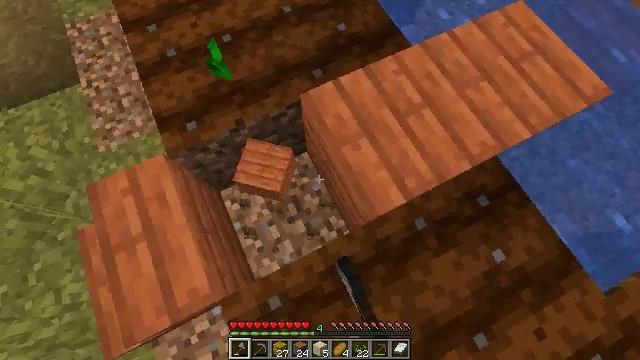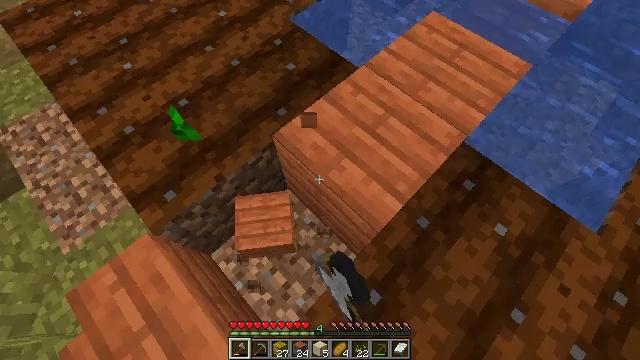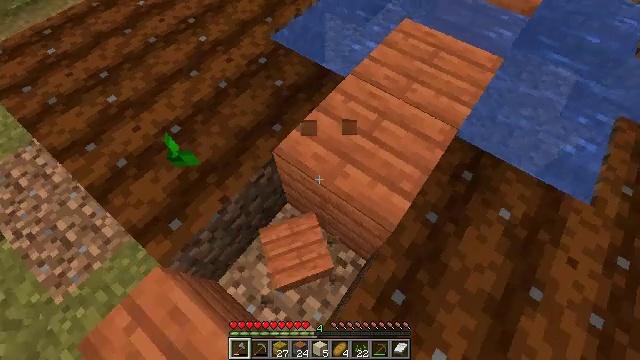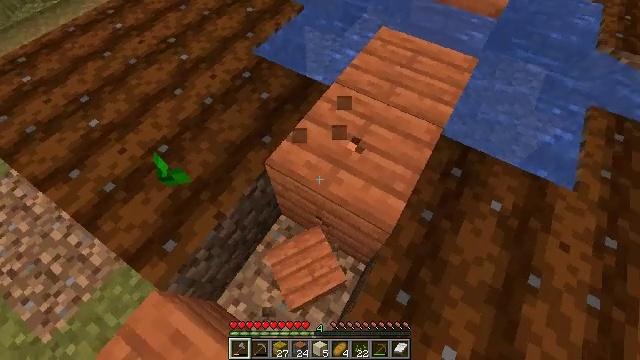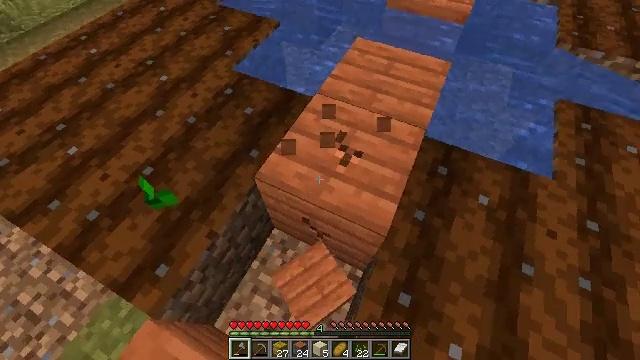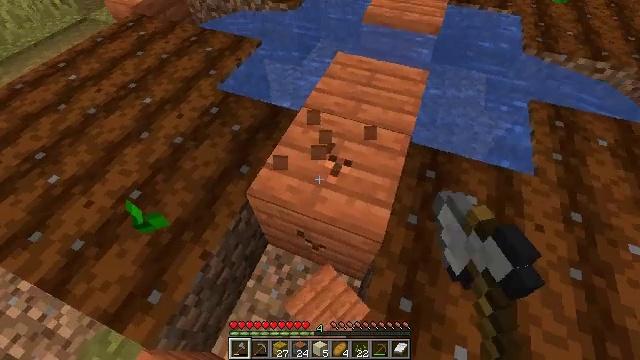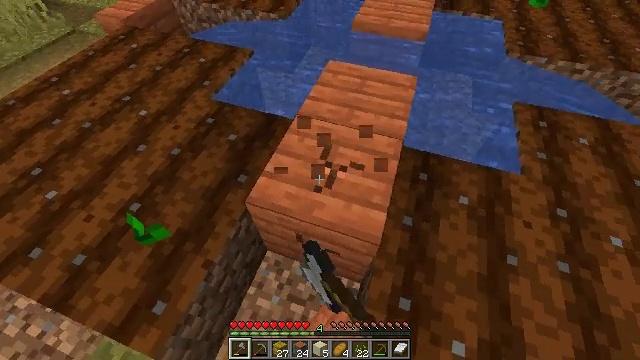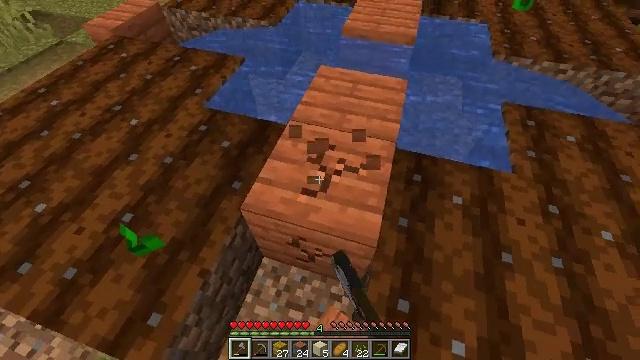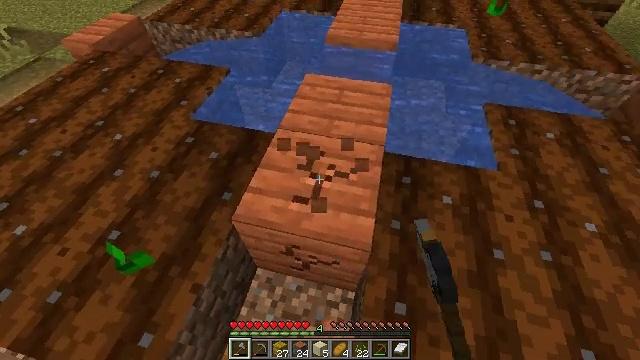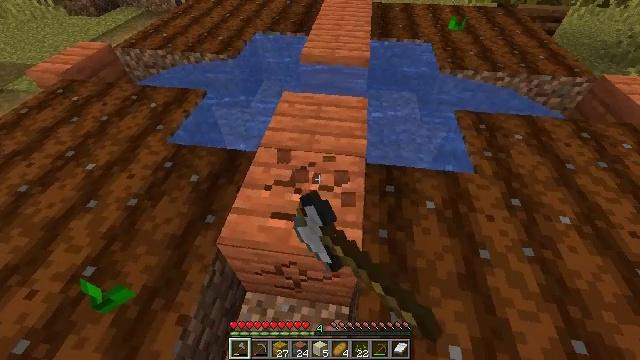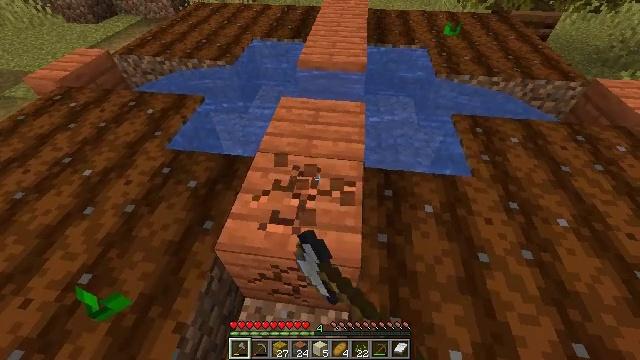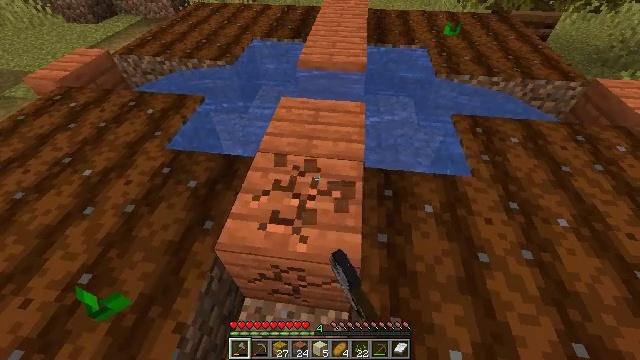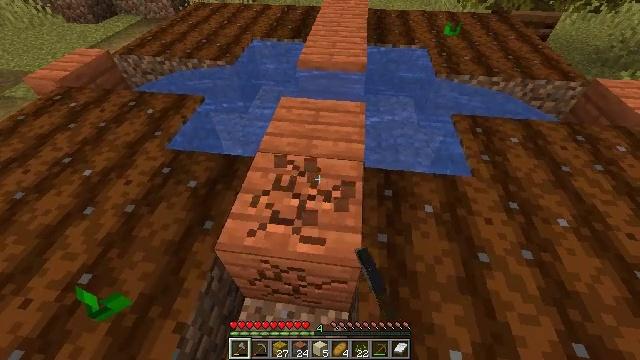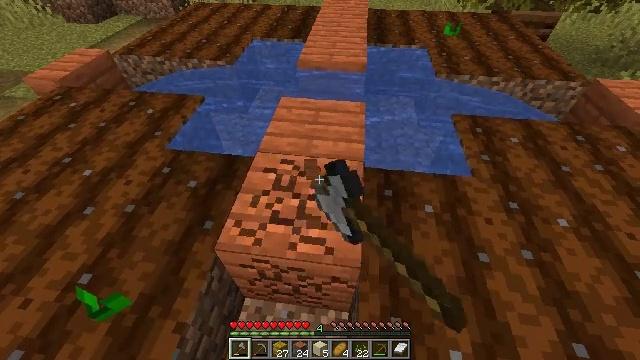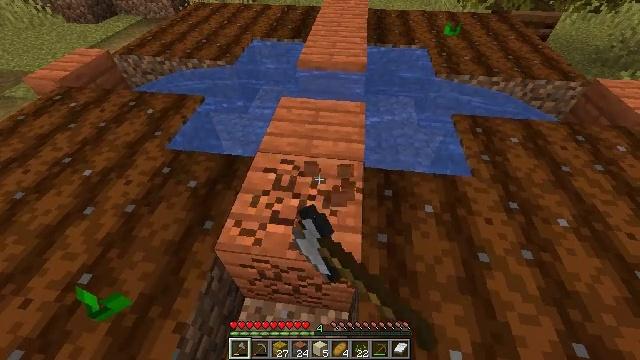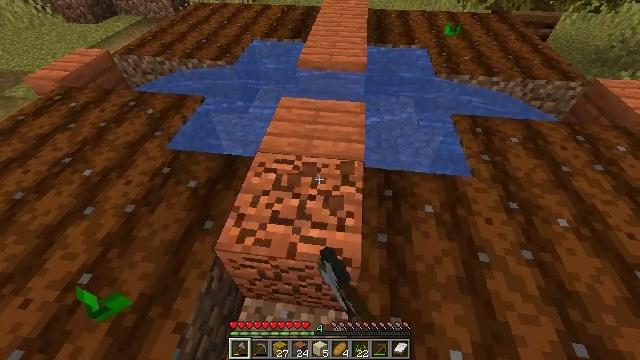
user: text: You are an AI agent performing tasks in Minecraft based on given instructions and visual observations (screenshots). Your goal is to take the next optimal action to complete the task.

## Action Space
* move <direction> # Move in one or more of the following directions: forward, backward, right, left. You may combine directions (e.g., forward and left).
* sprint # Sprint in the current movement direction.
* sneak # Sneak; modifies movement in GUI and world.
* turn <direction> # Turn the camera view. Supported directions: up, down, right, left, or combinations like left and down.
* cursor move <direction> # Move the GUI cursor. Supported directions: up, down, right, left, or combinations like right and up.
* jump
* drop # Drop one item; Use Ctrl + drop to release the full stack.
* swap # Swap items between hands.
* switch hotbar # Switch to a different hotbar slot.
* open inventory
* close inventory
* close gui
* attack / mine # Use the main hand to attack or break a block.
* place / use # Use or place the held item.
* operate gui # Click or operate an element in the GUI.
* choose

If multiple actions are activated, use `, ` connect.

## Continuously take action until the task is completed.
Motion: motion action
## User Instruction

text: Collect acacia planks from a structure.
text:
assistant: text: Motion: move left, turn right and up, attack / mine
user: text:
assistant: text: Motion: turn right and up, attack / mine
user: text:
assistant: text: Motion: turn right and up, attack / mine
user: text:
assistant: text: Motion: turn right and up, attack / mine
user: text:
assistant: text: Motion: turn right and up, attack / mine
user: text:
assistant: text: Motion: turn right, attack / mine
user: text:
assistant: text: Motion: turn right and up, attack / mine
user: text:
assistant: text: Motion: turn right and up, attack / mine
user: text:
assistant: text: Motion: turn right and up, attack / mine
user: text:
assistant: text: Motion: turn up, attack / mine
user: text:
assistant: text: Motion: attack / mine
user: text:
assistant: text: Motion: attack / mine
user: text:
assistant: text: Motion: attack / mine
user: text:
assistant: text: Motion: attack / mine
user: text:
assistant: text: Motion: attack / mine
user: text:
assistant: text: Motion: attack / mine
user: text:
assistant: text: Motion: attack / mine
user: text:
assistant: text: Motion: attack / mine
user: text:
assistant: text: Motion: attack / mine
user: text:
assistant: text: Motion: move forward and move left, attack / mine
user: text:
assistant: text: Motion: move forward and move left, attack / mine
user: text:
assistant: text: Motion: move forward and move left, attack / mine
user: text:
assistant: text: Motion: move forward and move left, attack / mine
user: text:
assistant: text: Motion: move forward, turn right and up, attack / mine
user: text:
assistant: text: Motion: turn right and up, attack / mine
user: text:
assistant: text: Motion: turn right and up, attack / mine
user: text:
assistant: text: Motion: attack / mine
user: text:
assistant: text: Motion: turn right and up, attack / mine
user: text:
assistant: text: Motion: attack / mine
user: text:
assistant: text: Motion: attack / mine